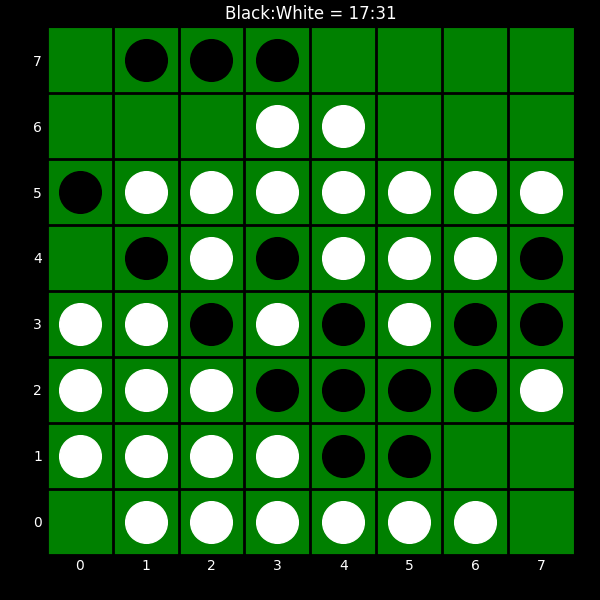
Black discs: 17
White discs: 31